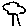
Label: tree